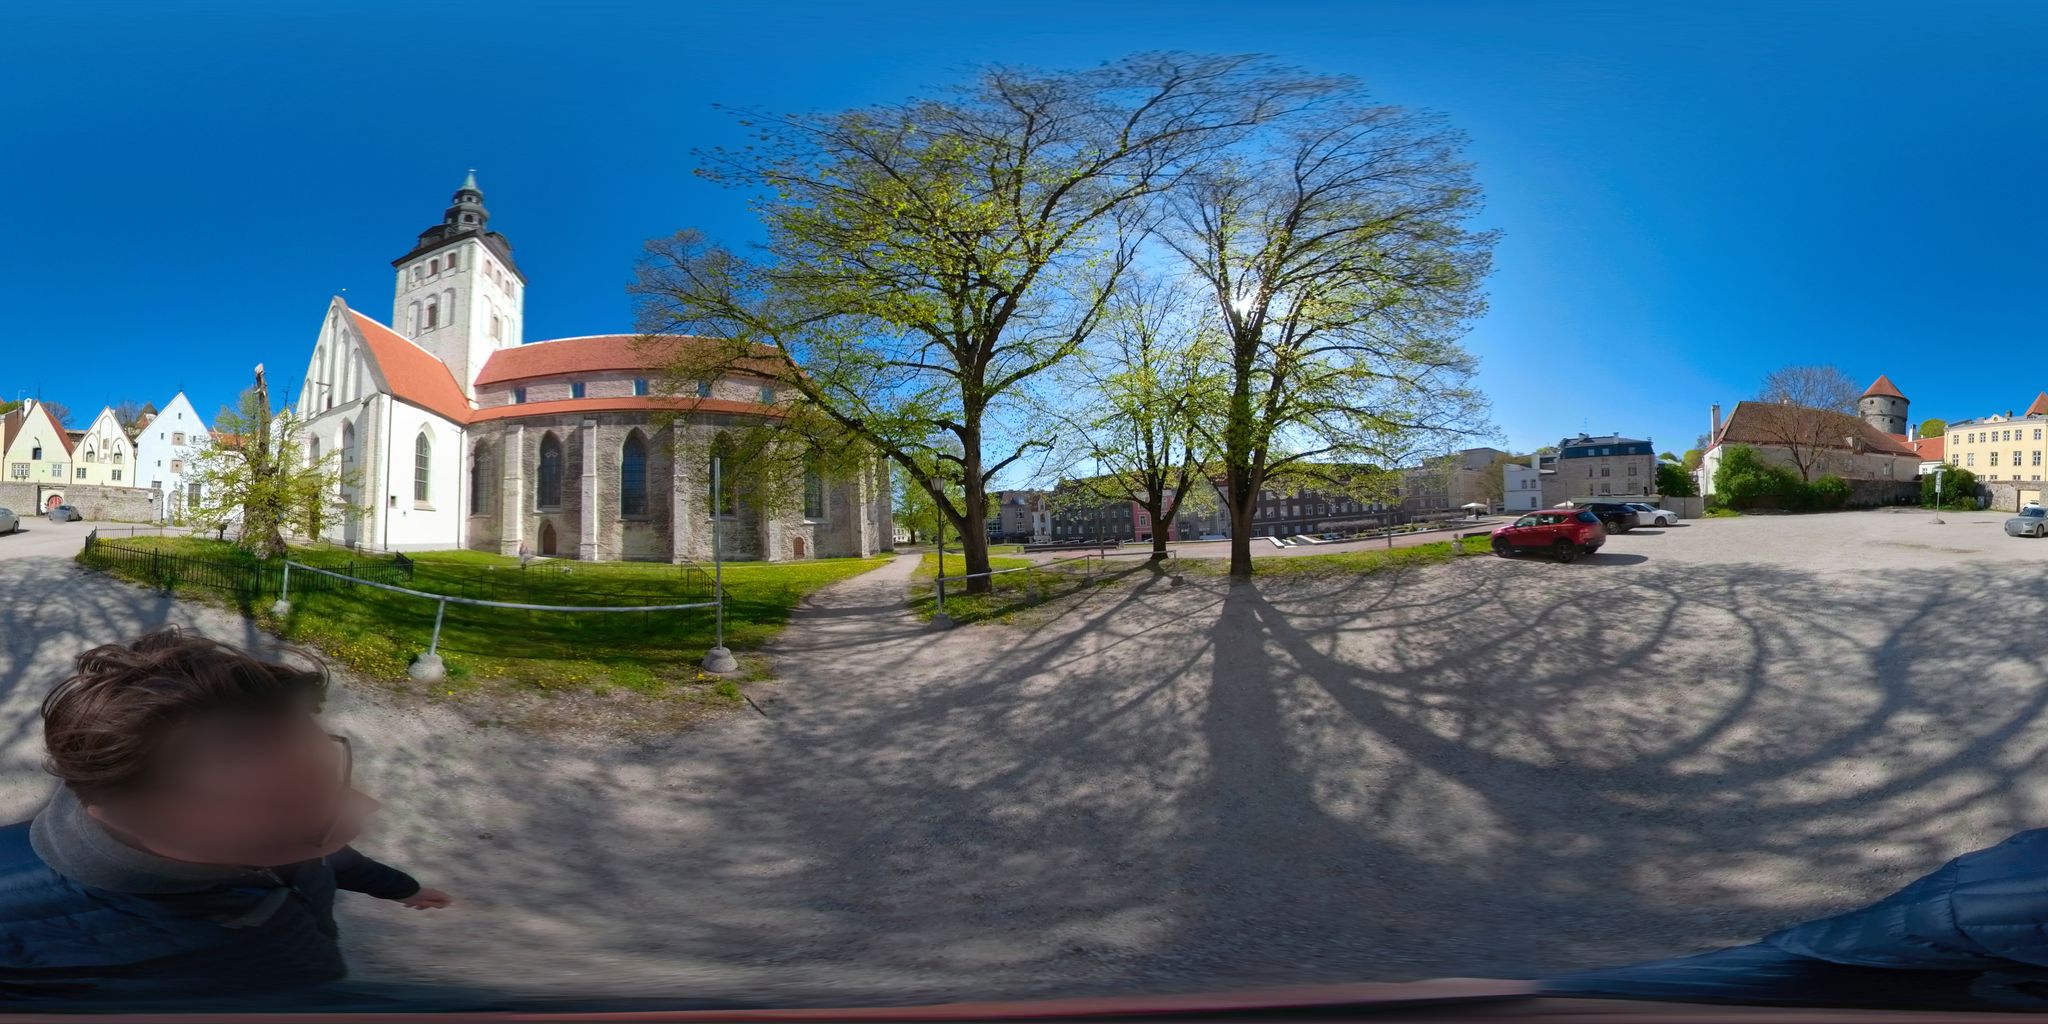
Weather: clear
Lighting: day
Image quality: good
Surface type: walking surface
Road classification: service, footway
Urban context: urban centre
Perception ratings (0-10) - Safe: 7.01, Lively: 7.85, Beautiful: 8.36, Boring: 5.38, Depressing: 1.02, Wealthy: 3.93